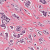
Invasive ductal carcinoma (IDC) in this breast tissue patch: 1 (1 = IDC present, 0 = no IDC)